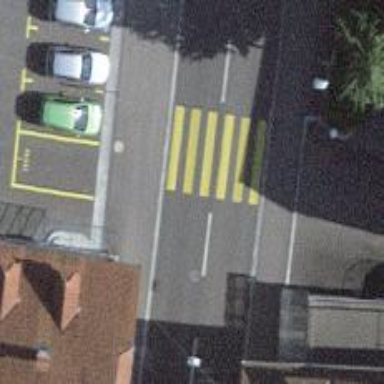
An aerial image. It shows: Kerb serving as barrier.